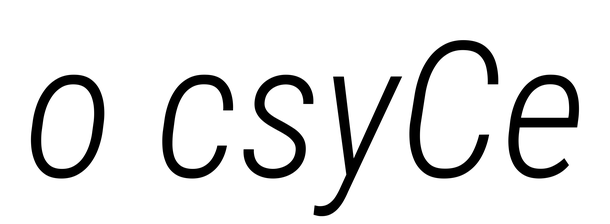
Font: Roboto-Italic_Condensed_Light_Italic